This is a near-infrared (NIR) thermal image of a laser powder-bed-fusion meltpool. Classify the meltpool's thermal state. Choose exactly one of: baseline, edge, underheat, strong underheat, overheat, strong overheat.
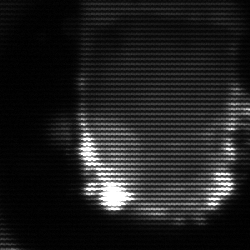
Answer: baseline